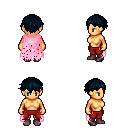
a pixel art fantasy rpg character, female body template, human, tanned skin, pink tattered cape, red pants, raven short bangs hairstyle, maroon shoes, four views (front, back, left, right), 2x2 character sprite sheet, small pixel art, hard edges, no anti-aliasing